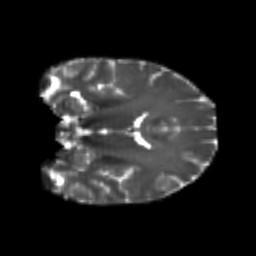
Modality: T2w
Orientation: coronal
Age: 26
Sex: female
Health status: healthy
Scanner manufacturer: philips
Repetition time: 7.388 s
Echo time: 0.08599 s